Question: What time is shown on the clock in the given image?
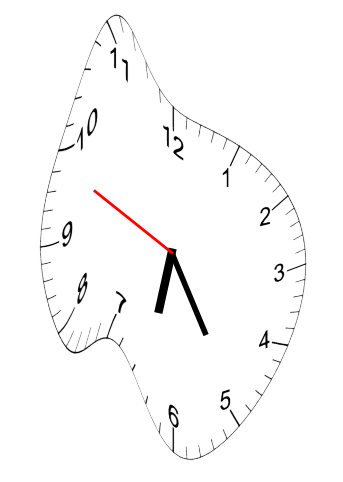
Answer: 06:24:49